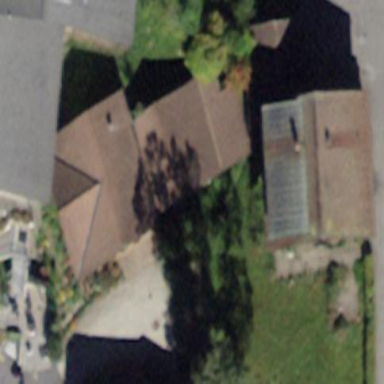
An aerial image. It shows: Barn.